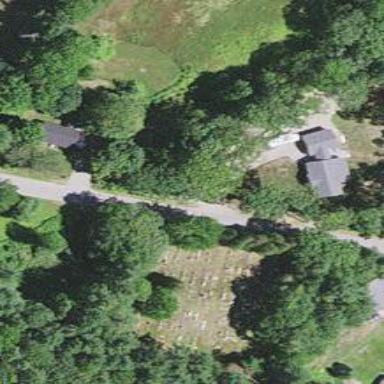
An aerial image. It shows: Cemetery.